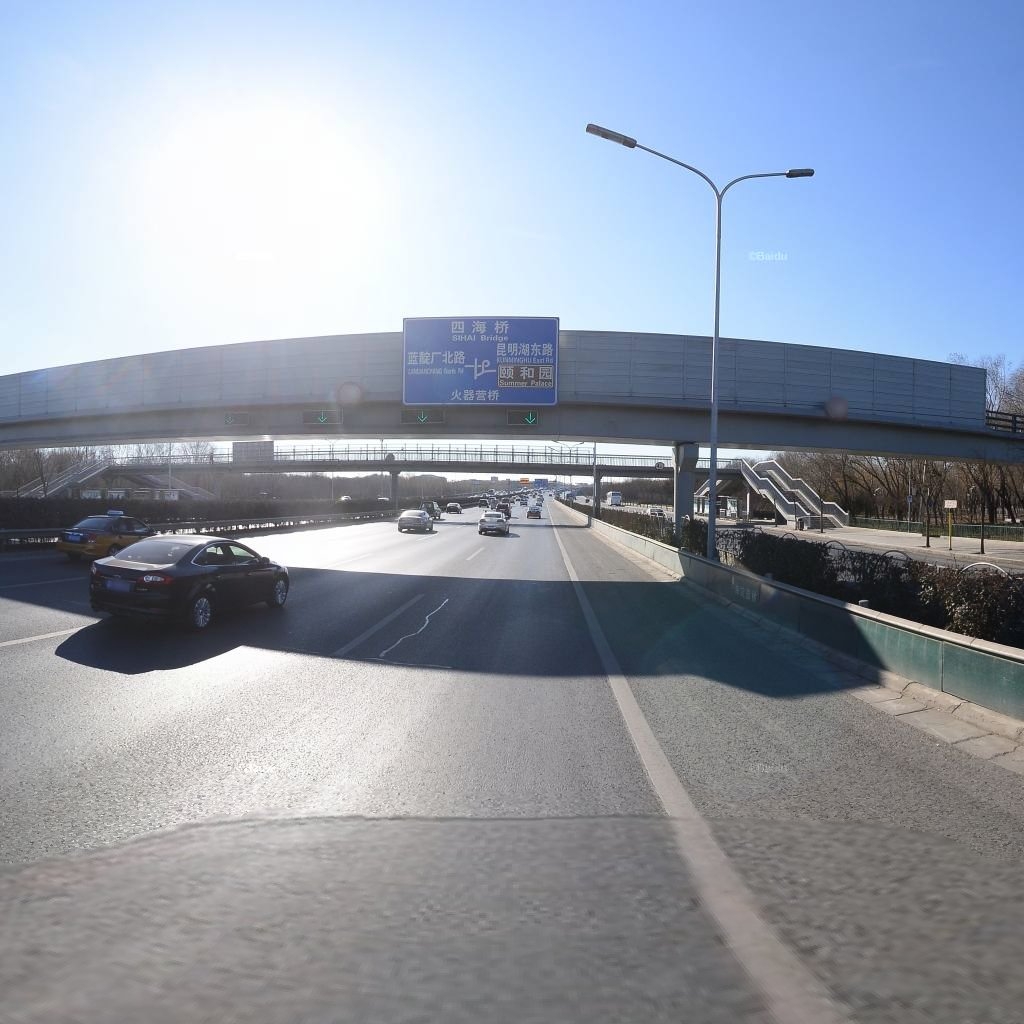
Region: Haidian
Road damage annotations: longitudinal patch, transverse patch